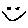
Label: smiley face